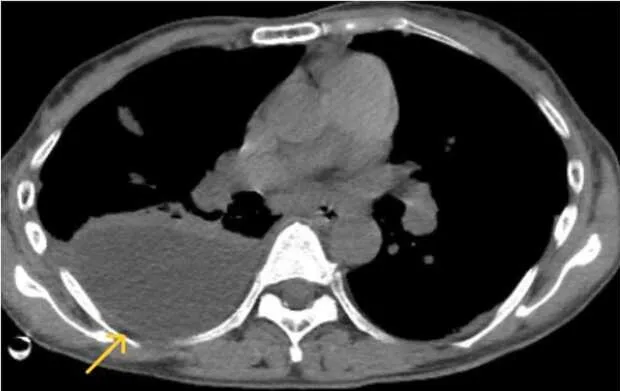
Follow-up CT on day six after hospitalization. That revealed residual pleural effusion in the right posterior space (yellow arrow), which had increased.
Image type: radiology (ct)